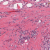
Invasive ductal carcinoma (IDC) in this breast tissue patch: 0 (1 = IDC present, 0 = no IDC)